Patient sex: M
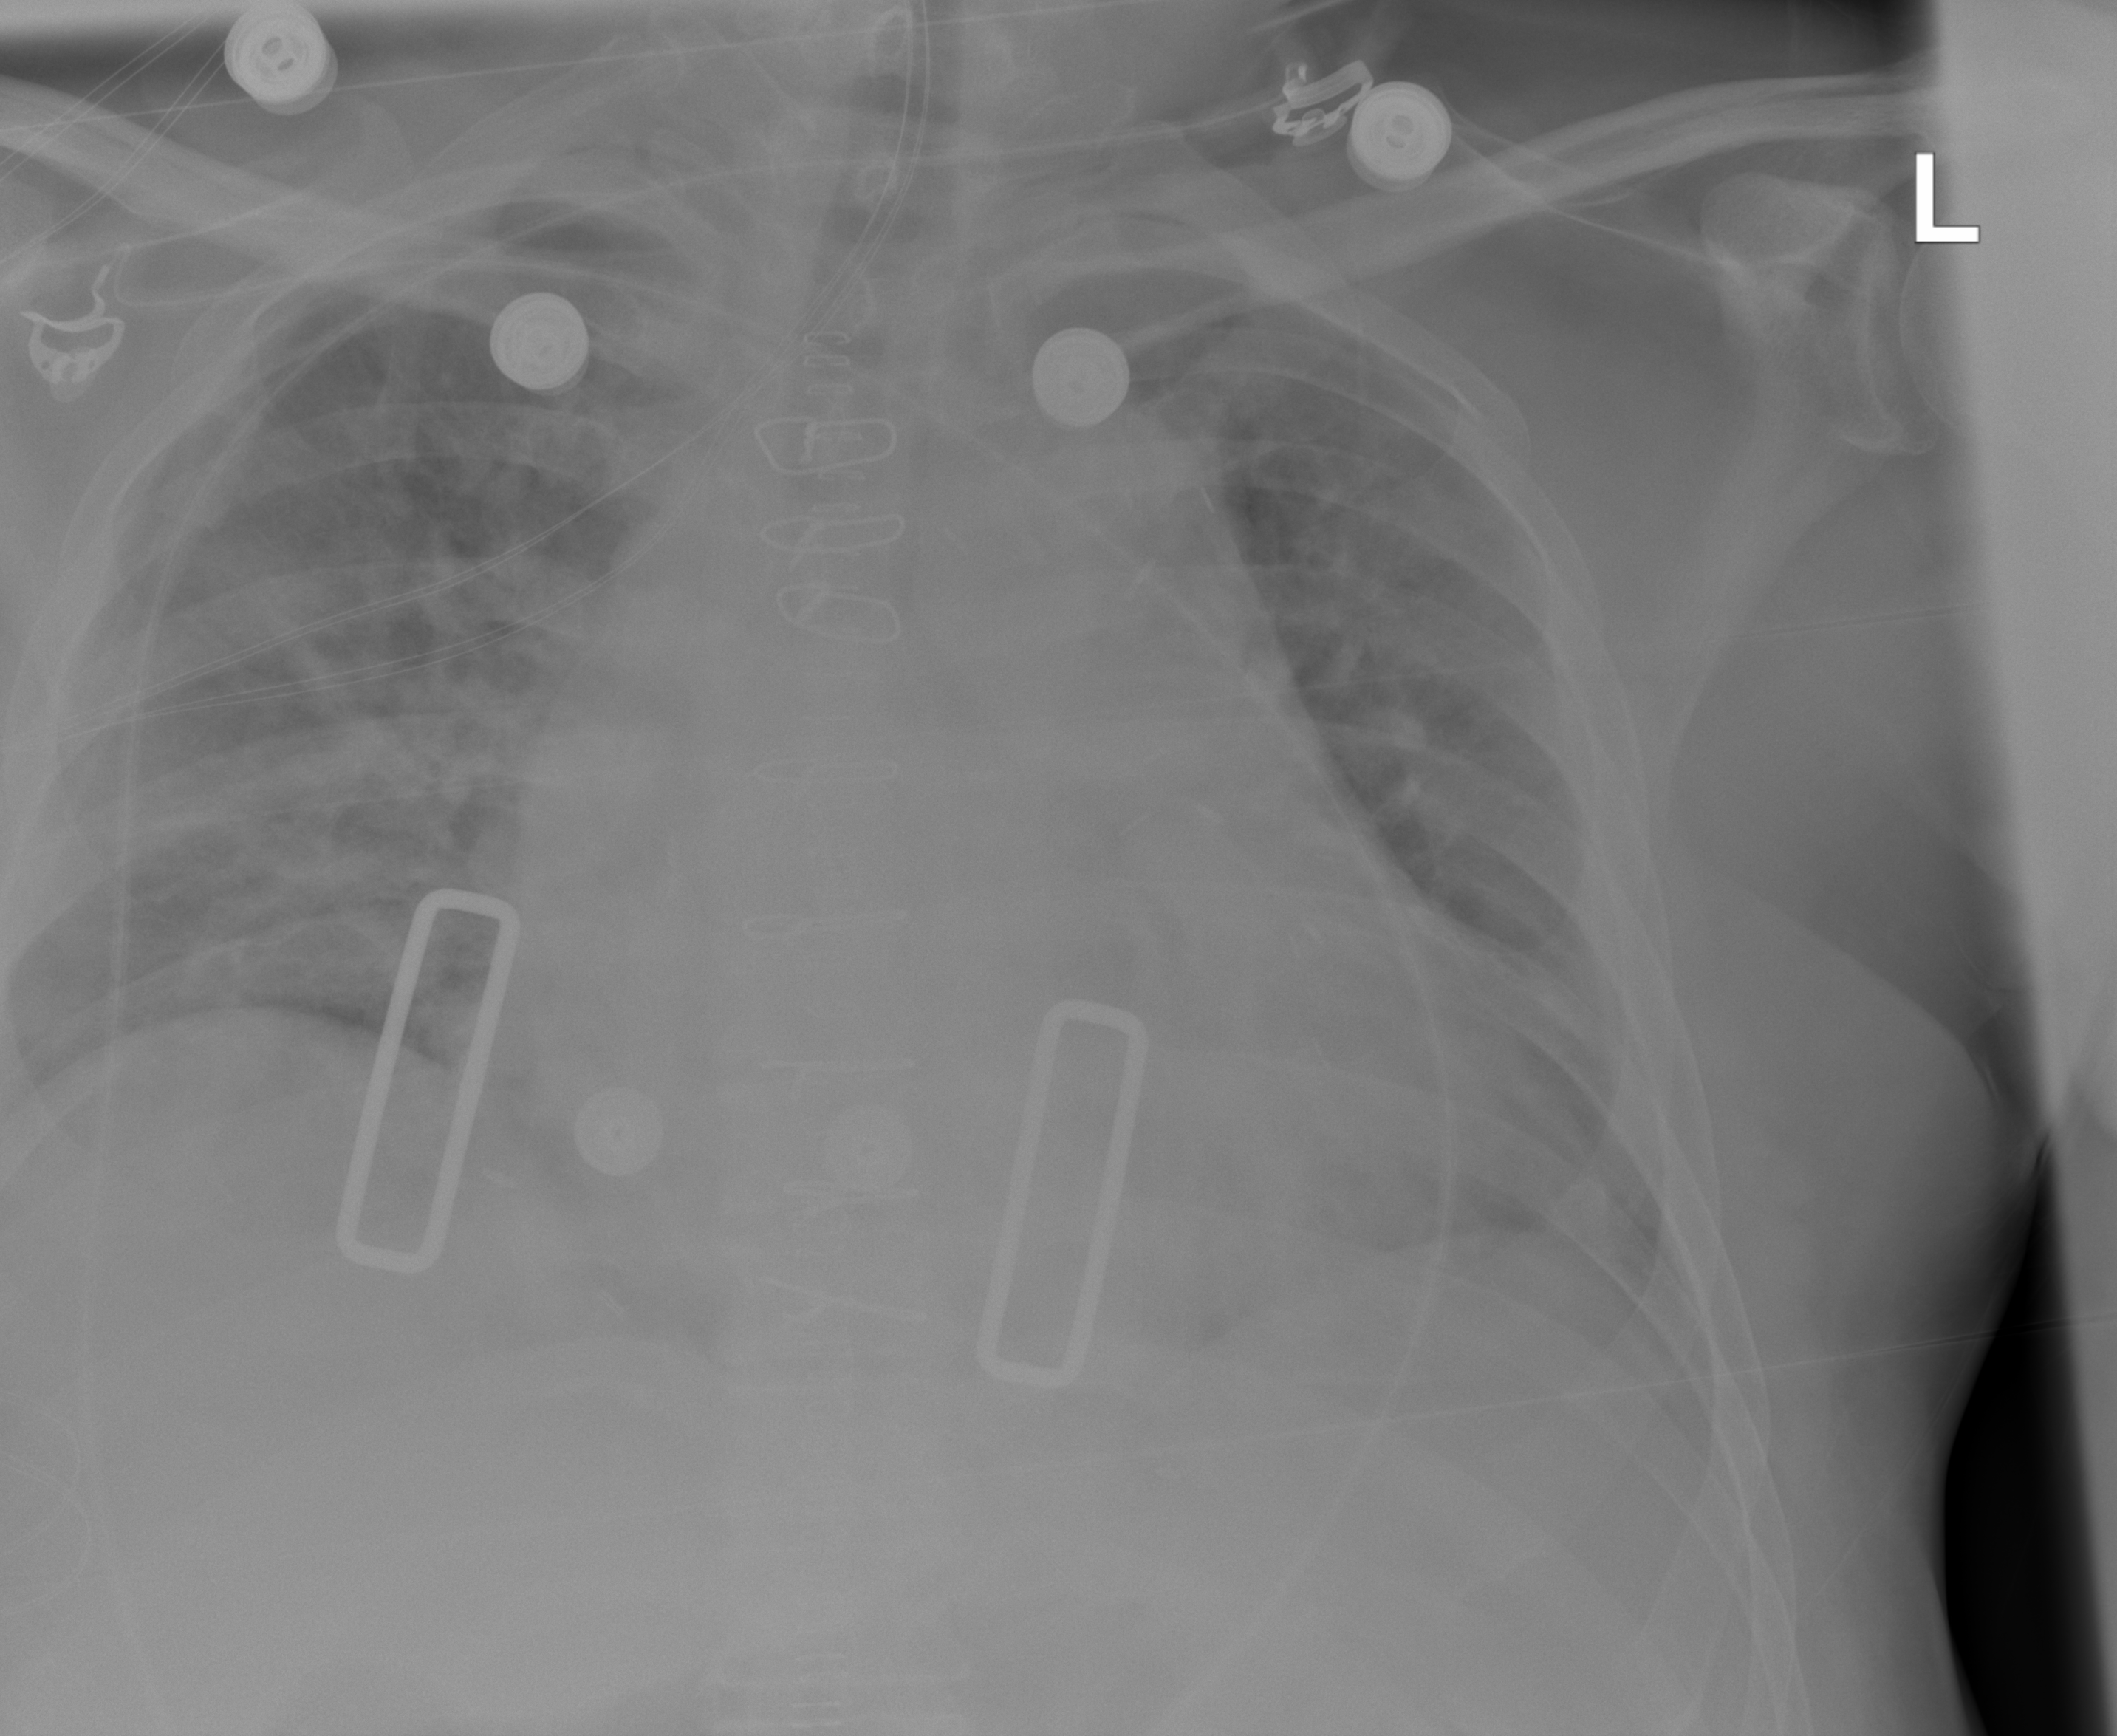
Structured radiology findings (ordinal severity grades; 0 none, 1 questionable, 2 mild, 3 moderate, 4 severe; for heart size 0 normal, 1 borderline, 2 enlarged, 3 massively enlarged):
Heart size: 2
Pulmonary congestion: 2
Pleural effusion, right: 0
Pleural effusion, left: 1
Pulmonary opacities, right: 2
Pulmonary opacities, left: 1
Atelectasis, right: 3
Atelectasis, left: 2